Group 1:
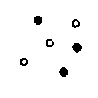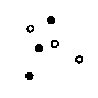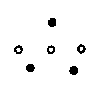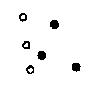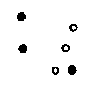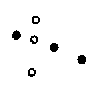
Group 2:
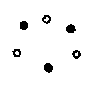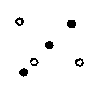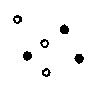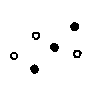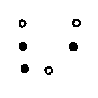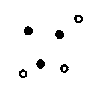
Rule separating the two groups: Outline circles on one straight line vs. outline circles not on one straight line.
Concepts: cluster, collinear, color, feature_cluster, filled, outlined_filled, texture
Author: Mikhail M. Bongard
Reference: M. M. Bongard, Pattern Recognition, Spartan Books, 1970, p. 227.